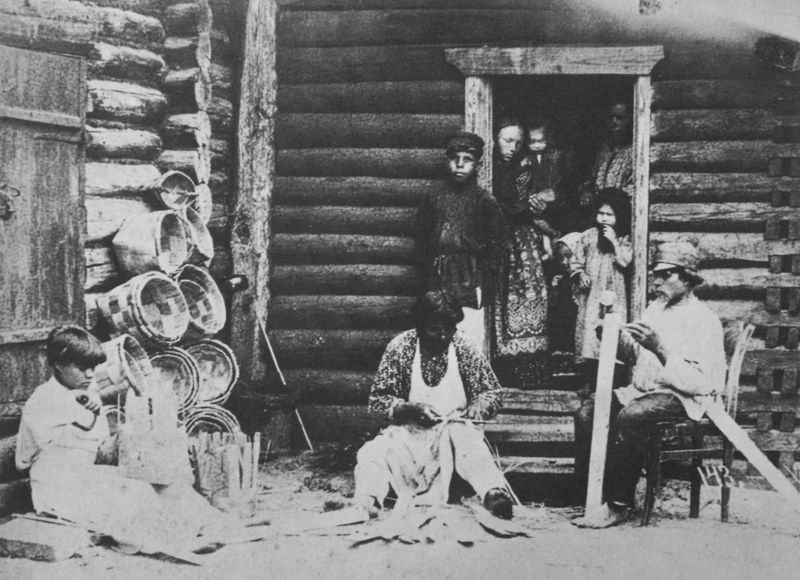
Titel: Hausarbeit: Schnitzen hölzerner Haushaltsgeräte, Spinnen, Weben, Holzdruck und Korbflechten
Künstler: Russischer Photograph
Standort: Paris
Institution: Institut d'Etudes Slaves, Bibliothèque
Schlagwörter: schatten, weiß, mädchen, sitzen, frau, grau, hell, holz, hut, kleider, licht, männer, schwarz, stuhl, tür, gürtel, haus, bart, gesichter, kappe, mütze, arm, stehen, hütte, sitzend, familie, arbeit, kinder, schürze, türen, arbeiten, körbe, russland, schürzen, hof, baby, stämme, treppe, treppen, handarbeit, korb, türflügel, balken, stufen, tor, foto, fotografie, photographie, flechten, türstock, kleinkind, tracht, handwerk, handwerker, späne, armut, holzhaus, holzbalken, blockhaus, vorplatz, korbflechter, blockhütte, überbelichtet, blockhüte, handarbeiter, korbmacher, korbmacherin, korv, srbeit, zahlreich